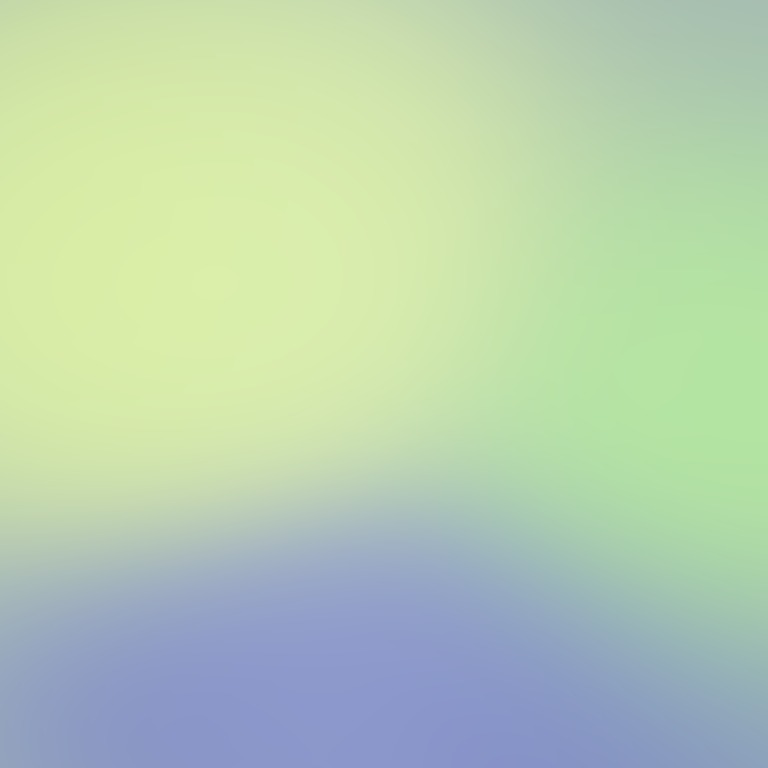
Abstract light effect, smooth gradient from soft yellow to gentle blue, calm atmosphere, diffuse light, no room, no furniture, no objects.